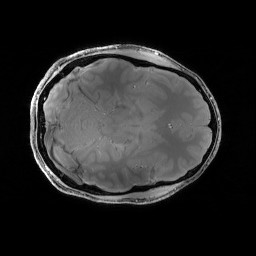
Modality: PDw
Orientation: axial
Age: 31
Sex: male
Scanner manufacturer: siemens
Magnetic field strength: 6.98 T
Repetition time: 1.3 s
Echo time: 0.00231 s